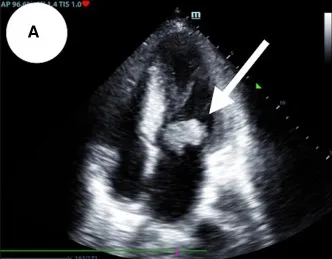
Patient's emergency echocardiography, abnormal CT scans of the patient's head and abdomen. (A) The patient's apical four-chamber view of echocardiography.
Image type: radiology (ultrasound)